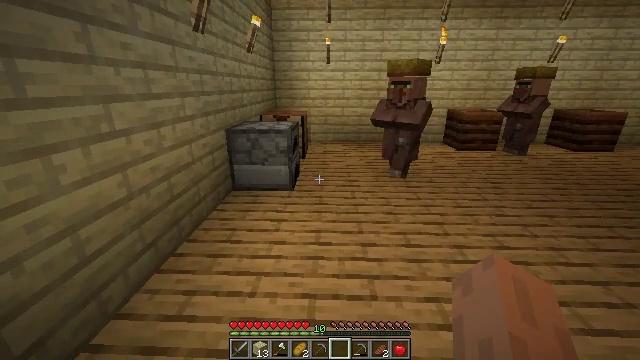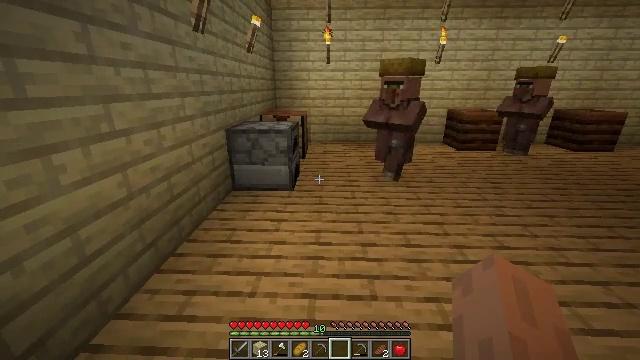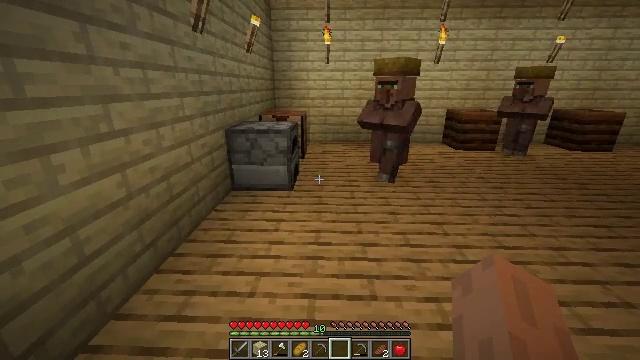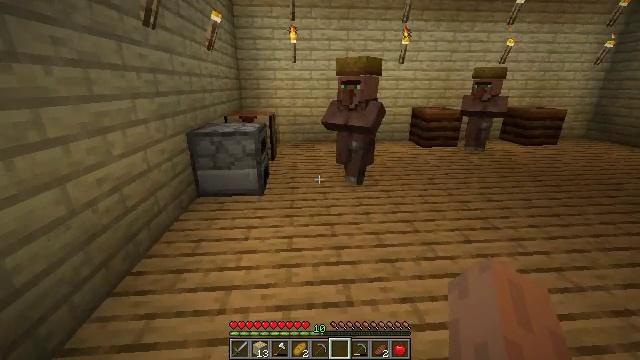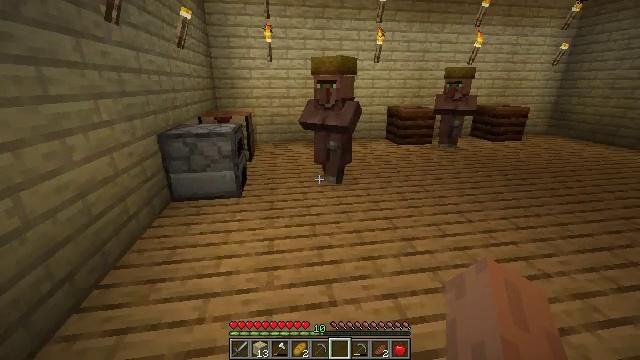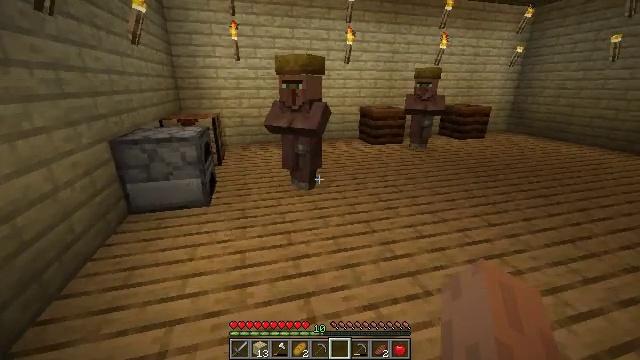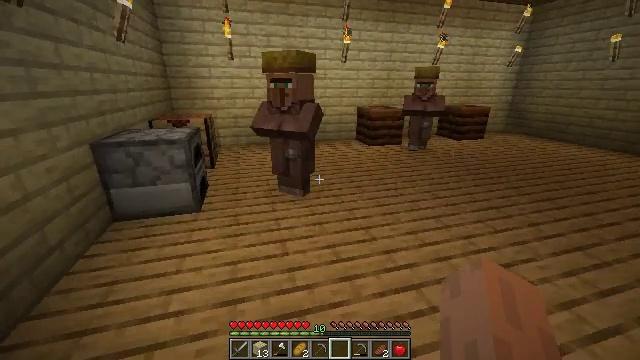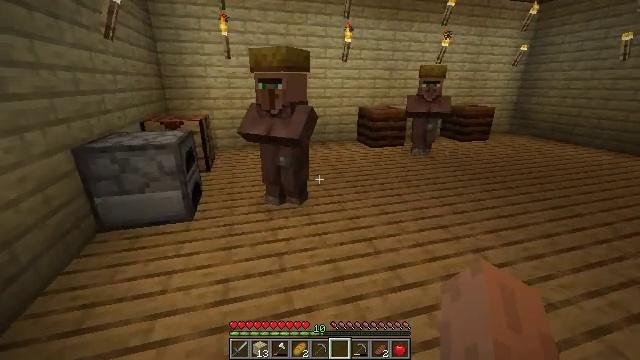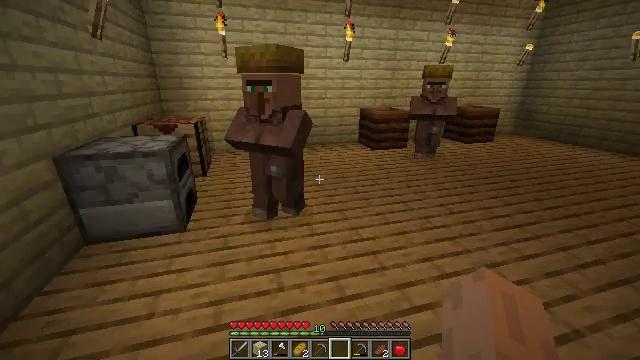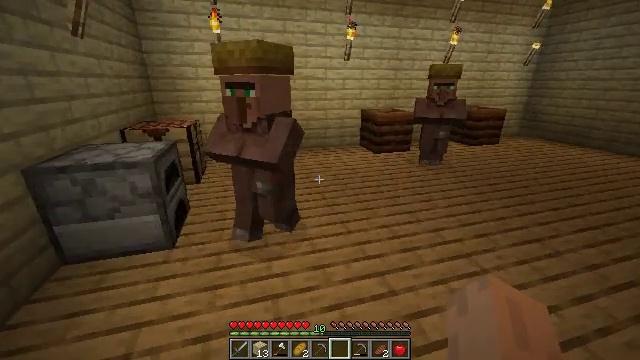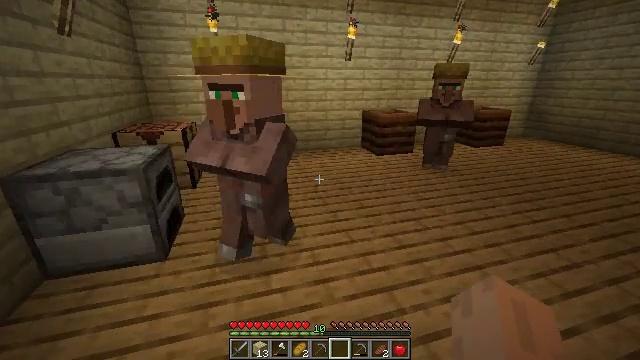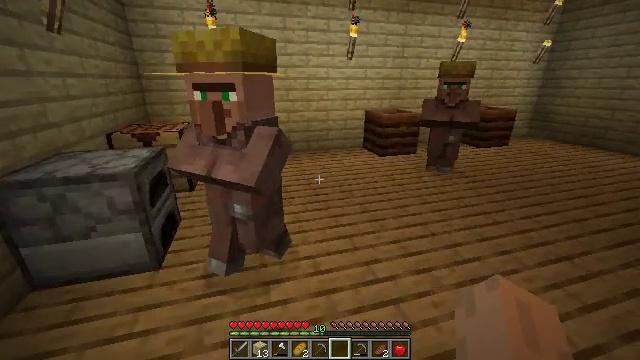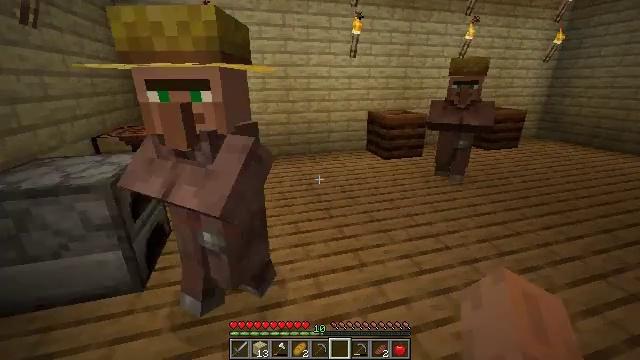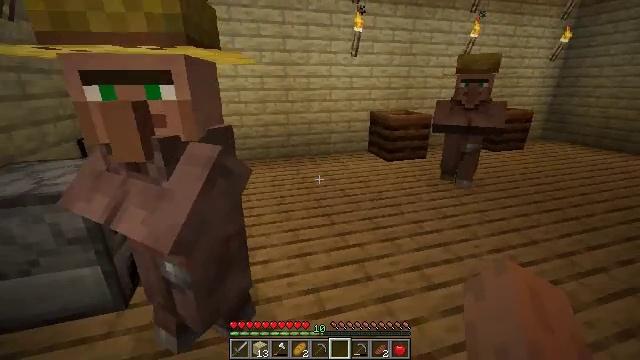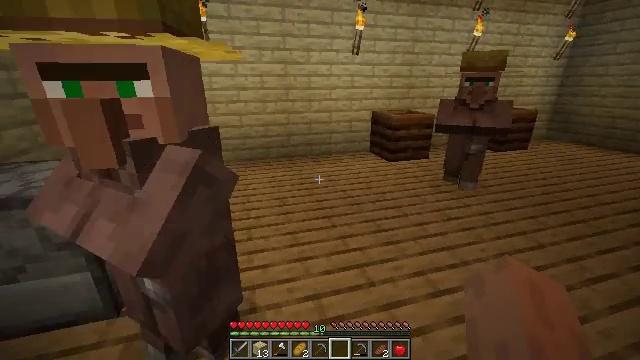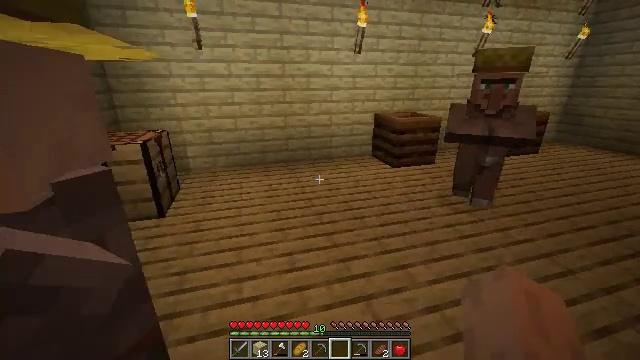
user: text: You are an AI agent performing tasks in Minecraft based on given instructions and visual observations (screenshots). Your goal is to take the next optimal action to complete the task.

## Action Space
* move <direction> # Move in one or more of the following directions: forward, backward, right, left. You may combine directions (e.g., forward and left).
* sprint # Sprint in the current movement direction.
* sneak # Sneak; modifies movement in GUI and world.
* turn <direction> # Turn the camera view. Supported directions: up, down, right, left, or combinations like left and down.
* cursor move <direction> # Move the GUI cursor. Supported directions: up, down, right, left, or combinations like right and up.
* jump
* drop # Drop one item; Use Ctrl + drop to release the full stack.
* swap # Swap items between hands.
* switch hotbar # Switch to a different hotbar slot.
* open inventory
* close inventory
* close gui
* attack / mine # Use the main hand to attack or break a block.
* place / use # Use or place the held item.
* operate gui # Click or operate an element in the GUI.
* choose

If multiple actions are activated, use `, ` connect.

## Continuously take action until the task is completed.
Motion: motion action
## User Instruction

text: Use two iron ingots to get shears.
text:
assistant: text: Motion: no_op
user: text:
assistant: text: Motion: no_op
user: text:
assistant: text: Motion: move forward, turn right
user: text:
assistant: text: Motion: move forward, turn right
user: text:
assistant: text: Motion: move forward, turn right
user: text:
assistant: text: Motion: move forward
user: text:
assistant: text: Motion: move forward
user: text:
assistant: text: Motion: move forward
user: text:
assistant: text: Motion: move forward
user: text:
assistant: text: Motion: move forward
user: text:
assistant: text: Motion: move forward
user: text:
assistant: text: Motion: move forward
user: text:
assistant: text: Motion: move forward
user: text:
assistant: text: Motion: move forward
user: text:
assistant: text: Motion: move forward
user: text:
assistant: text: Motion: move forward
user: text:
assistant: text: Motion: move forward
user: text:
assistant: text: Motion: move forward
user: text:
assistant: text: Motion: move forward, turn left
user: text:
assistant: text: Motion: move forward, turn left
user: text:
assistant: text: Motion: move forward, turn left
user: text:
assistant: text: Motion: move forward, turn left
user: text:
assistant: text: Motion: move forward, turn left
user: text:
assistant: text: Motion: move forward, turn left
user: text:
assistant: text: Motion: move forward, turn left
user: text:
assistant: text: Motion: move forward, turn left
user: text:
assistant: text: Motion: move forward, turn left
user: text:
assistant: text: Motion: move forward, turn left
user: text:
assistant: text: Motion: move forward, turn left
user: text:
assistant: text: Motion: move forward, turn left